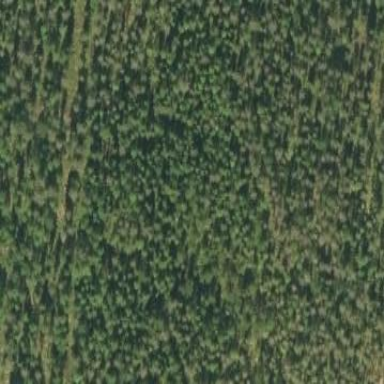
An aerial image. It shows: Needle-leaved woodland.